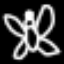
Label: angel